Interaction volume radius: 10 \u00c5
Interaction volume height: 20 \u00c5
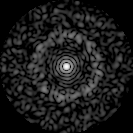
Disorder parameter: 0.8489